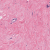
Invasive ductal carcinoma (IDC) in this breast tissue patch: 0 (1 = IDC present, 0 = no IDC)